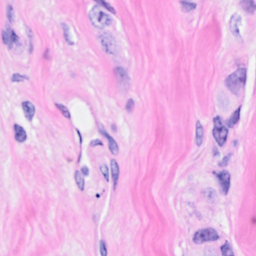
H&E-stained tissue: Breast